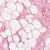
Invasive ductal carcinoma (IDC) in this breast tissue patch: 0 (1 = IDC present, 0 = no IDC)